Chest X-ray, PA view. Patient: 50 years old, sex F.
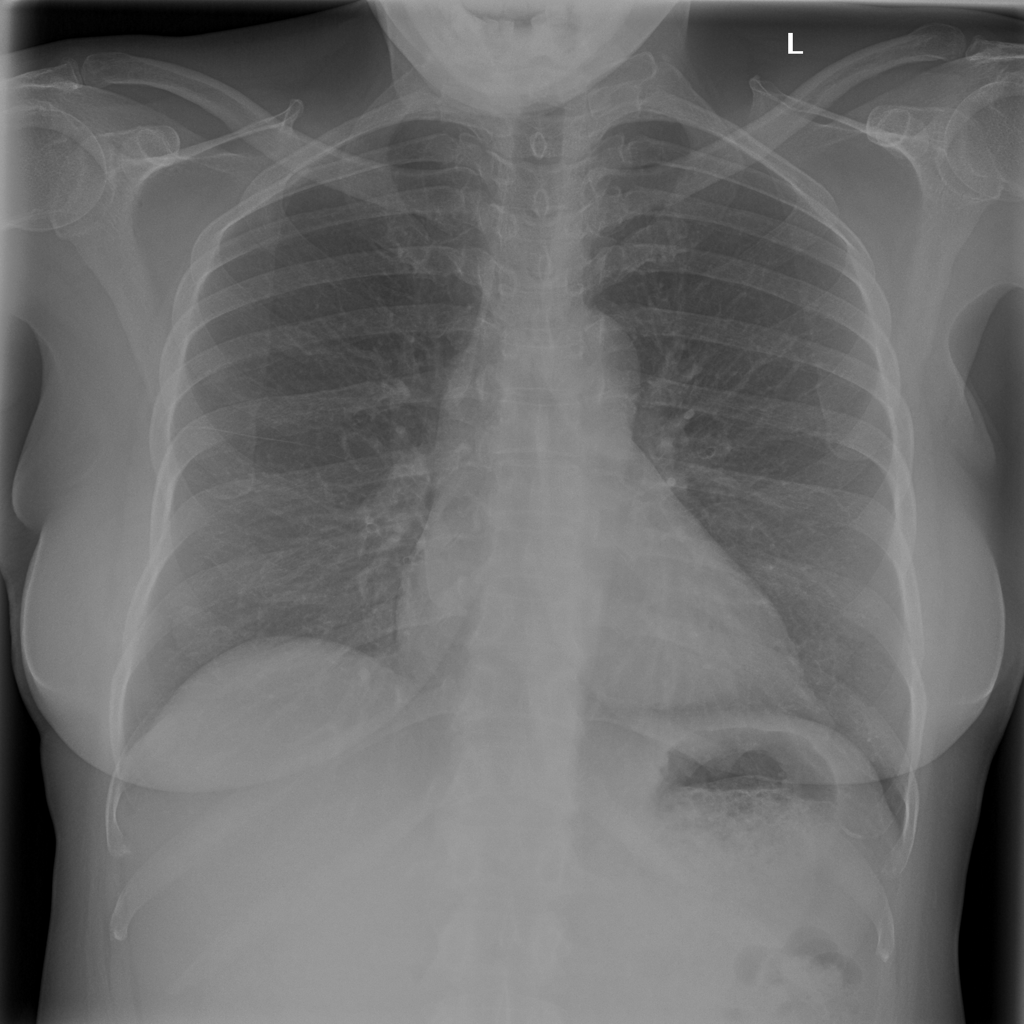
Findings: No Finding